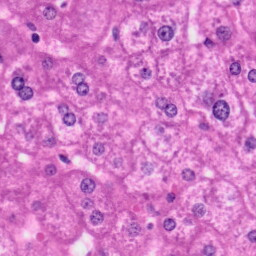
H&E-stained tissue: Liver